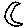
Label: moon